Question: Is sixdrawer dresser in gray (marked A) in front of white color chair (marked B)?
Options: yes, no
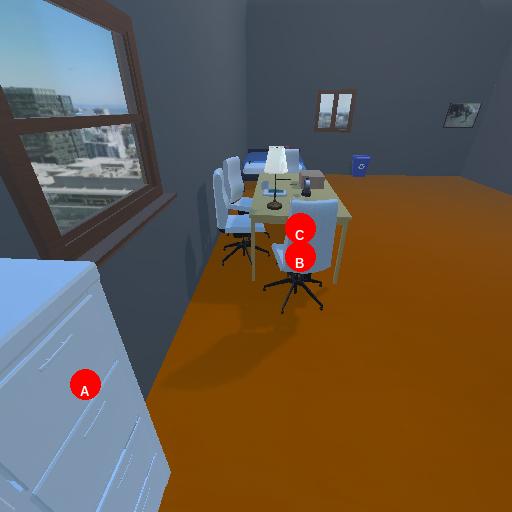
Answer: yes